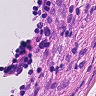
Metastatic tissue present: yes